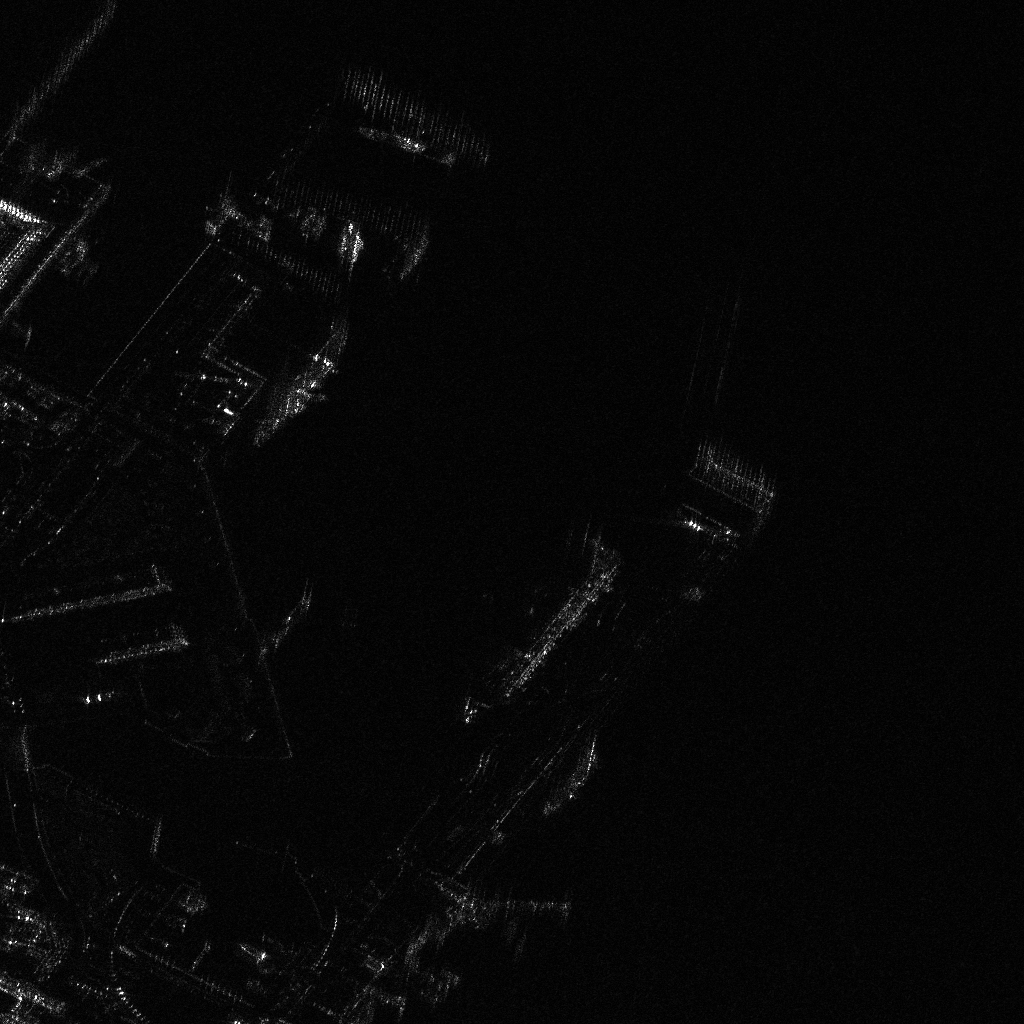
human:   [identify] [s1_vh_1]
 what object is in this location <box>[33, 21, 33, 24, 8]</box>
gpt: <ref>1 small container at the top</ref>

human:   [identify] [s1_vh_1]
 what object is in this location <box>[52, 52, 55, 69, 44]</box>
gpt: <ref>1 medium ore-oil at the center</ref>

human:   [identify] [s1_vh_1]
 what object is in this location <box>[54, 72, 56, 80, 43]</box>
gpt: <ref>1 large container at the bottom</ref>